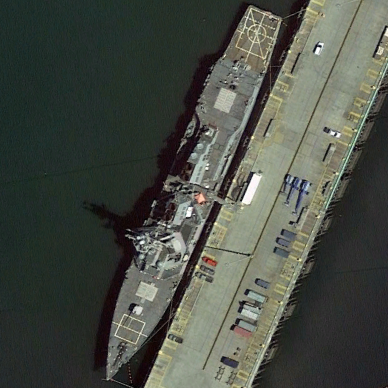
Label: destroyer